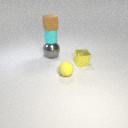
small yellow rubber sphere to the left of small yellow metal cube